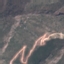
Land use / land cover class: HerbaceousVegetation